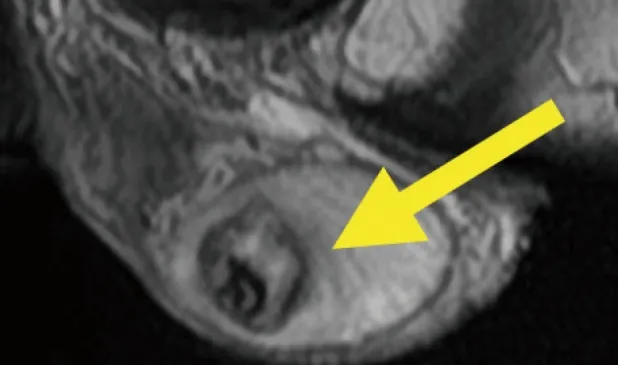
MRI reveals 2.7cm in diameter, clear boundary, and marginally smooth tumor in the right testis.
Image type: radiology (mri)